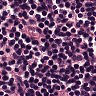
Metastatic tissue present: no